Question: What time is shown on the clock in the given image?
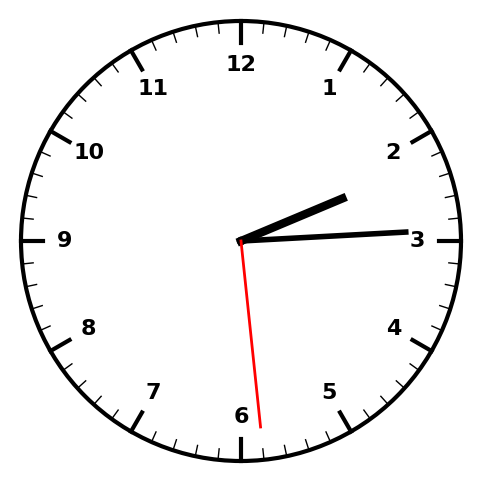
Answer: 02:14:29